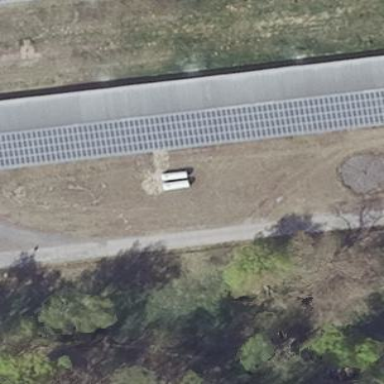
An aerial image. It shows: Solar-powered generator at farm auxiliary building. The generator is small installation using solar photovoltaic panels.